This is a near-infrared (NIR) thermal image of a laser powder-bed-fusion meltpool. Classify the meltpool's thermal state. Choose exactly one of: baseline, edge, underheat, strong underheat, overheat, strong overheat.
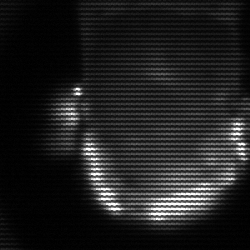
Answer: baseline